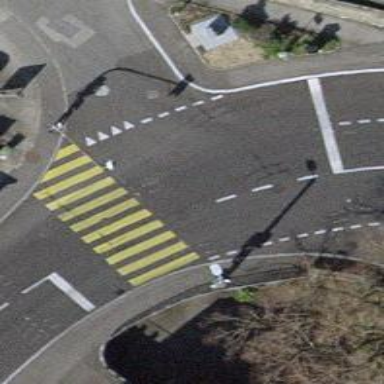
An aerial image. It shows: Road with traffic signals.